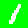
Digit: 1